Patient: sex F, age 72
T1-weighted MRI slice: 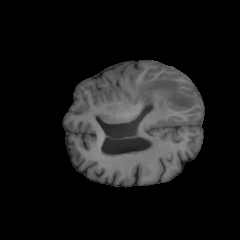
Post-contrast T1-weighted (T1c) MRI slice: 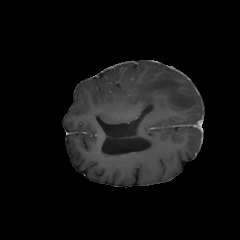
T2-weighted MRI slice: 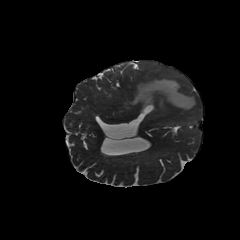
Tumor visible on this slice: yes
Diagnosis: Glioblastoma, IDH-wildtype
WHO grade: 4